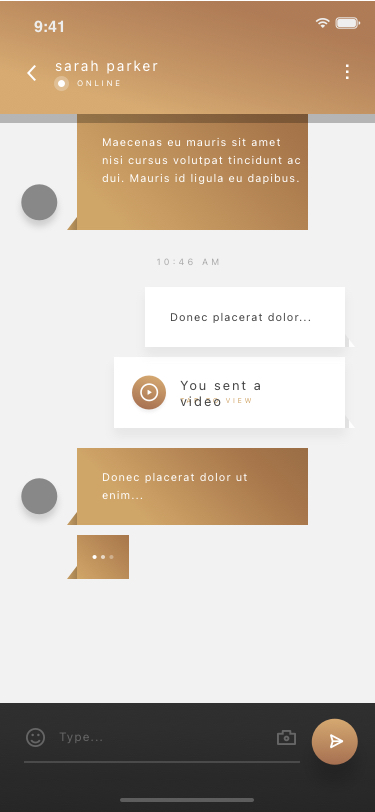
Text in this UI design:
Type...
Donec placerat dolor ut enim...
tap to view
You sent a video
Donec placerat dolor...
10:46 AM
Maecenas eu mauris sit amet nisi cursus volutpat tincidunt ac dui. Mauris id ligula eu dapibus.
8:25 AM
online
sarah parker
9:41